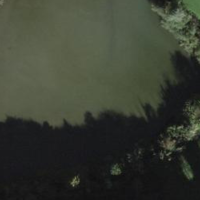
EUNIS habitat code: 14
Species observed at this site:
Asplenium scolopendrium